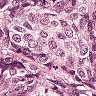
Metastatic tissue present: yes